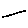
Label: line